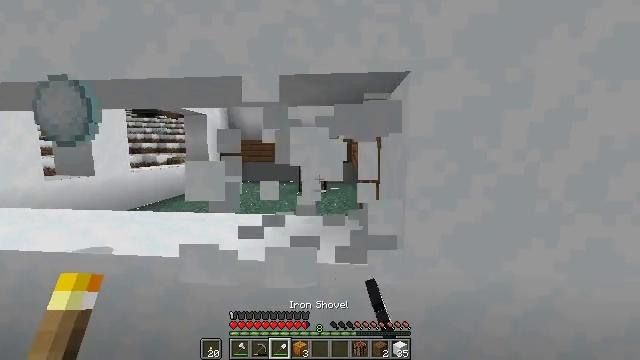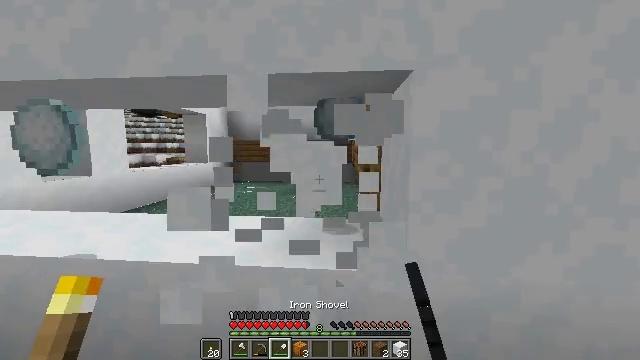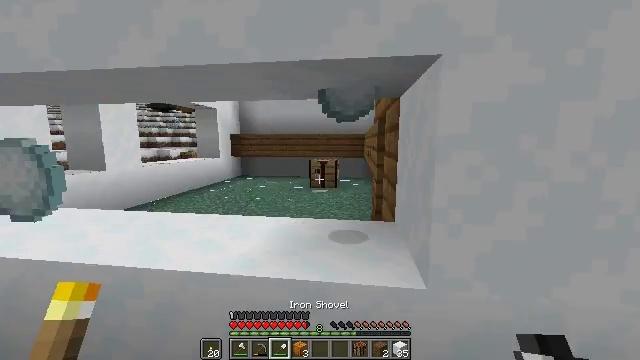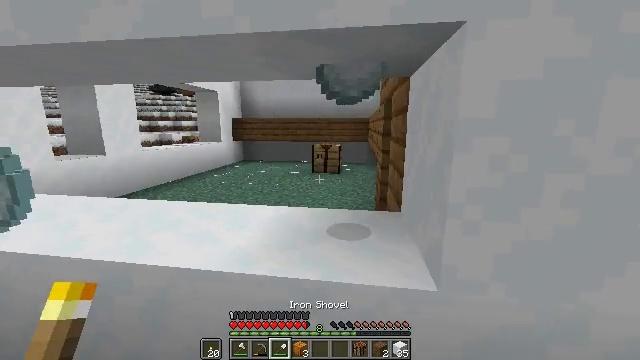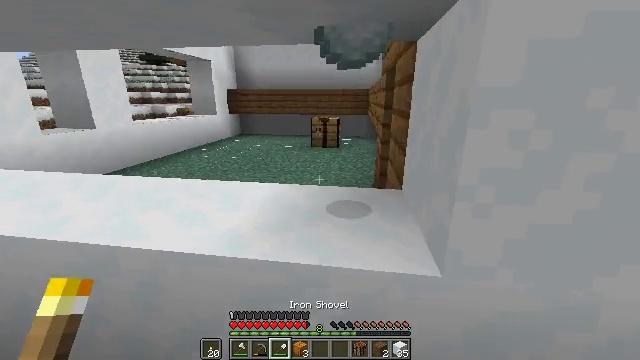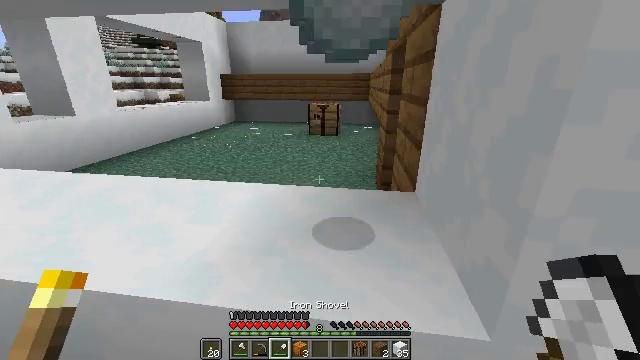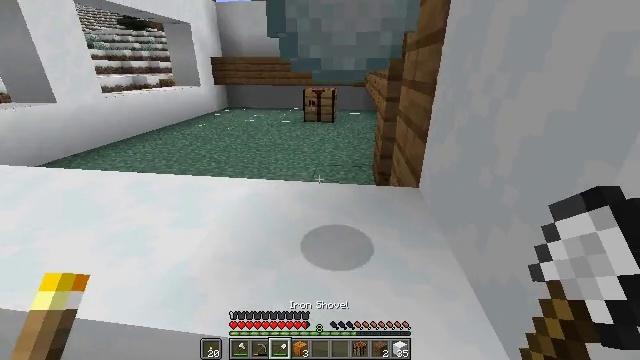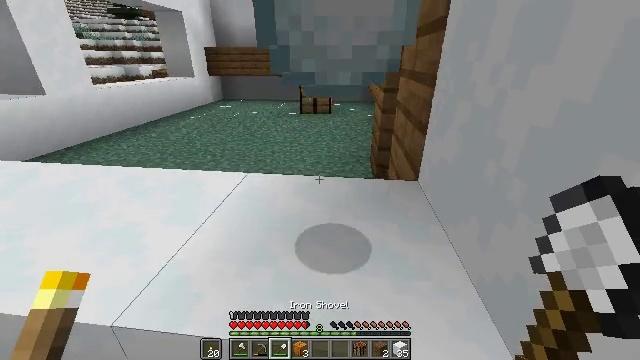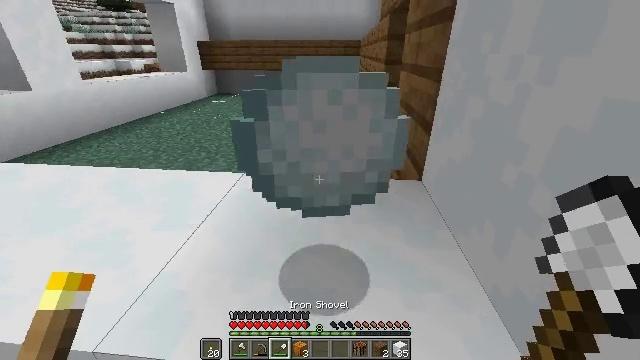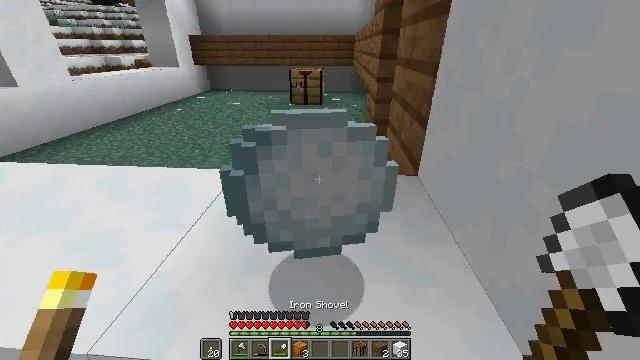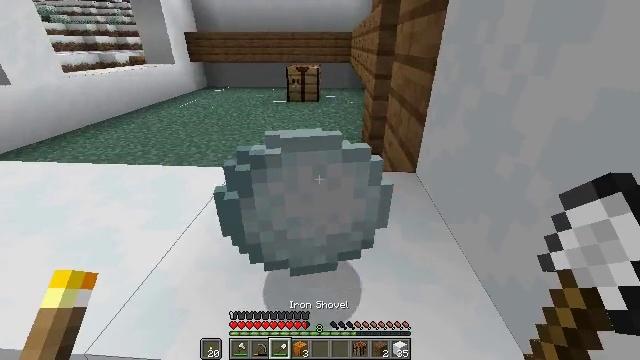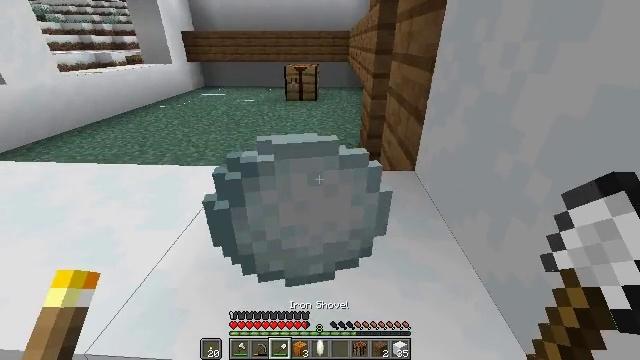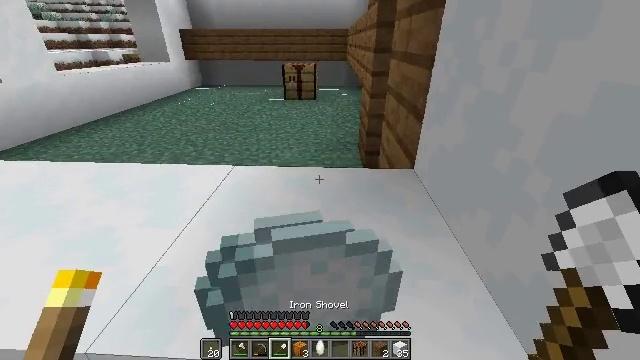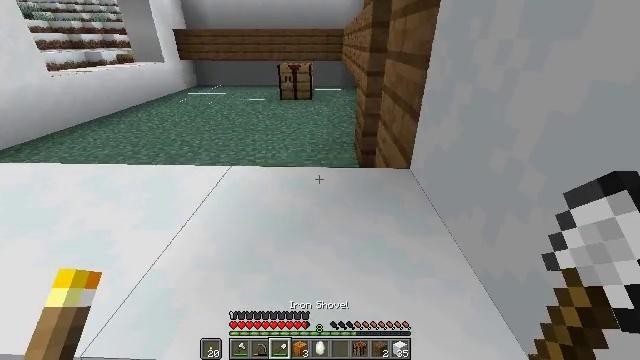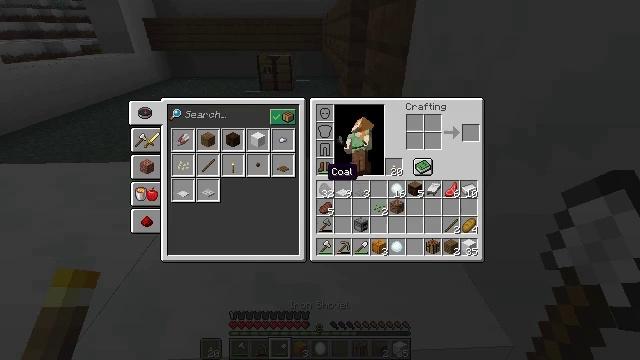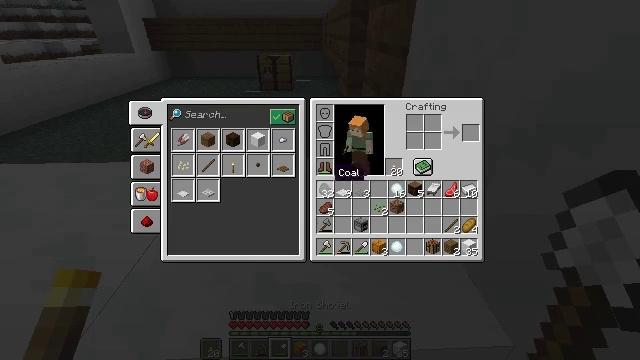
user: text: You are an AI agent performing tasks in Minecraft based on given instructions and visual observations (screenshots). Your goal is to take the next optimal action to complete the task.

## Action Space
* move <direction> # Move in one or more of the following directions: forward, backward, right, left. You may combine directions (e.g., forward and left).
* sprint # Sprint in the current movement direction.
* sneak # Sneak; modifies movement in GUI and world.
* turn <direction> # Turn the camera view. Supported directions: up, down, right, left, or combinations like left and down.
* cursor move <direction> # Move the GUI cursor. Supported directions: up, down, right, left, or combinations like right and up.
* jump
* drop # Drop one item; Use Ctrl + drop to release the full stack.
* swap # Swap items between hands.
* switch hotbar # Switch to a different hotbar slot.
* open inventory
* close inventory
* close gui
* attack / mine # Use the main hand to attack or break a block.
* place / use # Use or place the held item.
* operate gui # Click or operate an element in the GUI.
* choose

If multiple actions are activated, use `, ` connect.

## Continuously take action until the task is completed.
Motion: motion action
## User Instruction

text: Form snow by using the crafting table with snowballs.
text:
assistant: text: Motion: move forward
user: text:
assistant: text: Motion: move forward, turn left and down
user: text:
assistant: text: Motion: move forward, turn down
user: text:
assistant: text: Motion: move forward, turn down
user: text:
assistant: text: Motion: move forward, turn down
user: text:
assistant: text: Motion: turn right and down
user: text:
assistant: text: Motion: turn down
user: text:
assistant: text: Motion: turn down
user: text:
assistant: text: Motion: turn right
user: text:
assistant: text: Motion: no_op
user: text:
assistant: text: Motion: no_op
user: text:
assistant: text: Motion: no_op
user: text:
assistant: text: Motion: no_op
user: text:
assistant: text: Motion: turn right and down, open inventory
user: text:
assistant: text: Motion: cursor move right, open inventory
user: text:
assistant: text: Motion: cursor move right and down, open inventory
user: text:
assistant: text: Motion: cursor move right and down
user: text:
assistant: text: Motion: cursor move right and down
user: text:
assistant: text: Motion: cursor move right
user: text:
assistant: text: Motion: cursor move right
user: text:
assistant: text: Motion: no_op
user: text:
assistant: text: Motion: no_op
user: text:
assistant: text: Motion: no_op
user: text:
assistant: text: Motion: no_op
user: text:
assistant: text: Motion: no_op
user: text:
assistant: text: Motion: cursor move right
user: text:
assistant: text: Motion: no_op
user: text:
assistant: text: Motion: no_op
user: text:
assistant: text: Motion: no_op
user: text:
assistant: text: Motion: no_op